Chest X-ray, PA view. Patient: 51 years old, sex F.
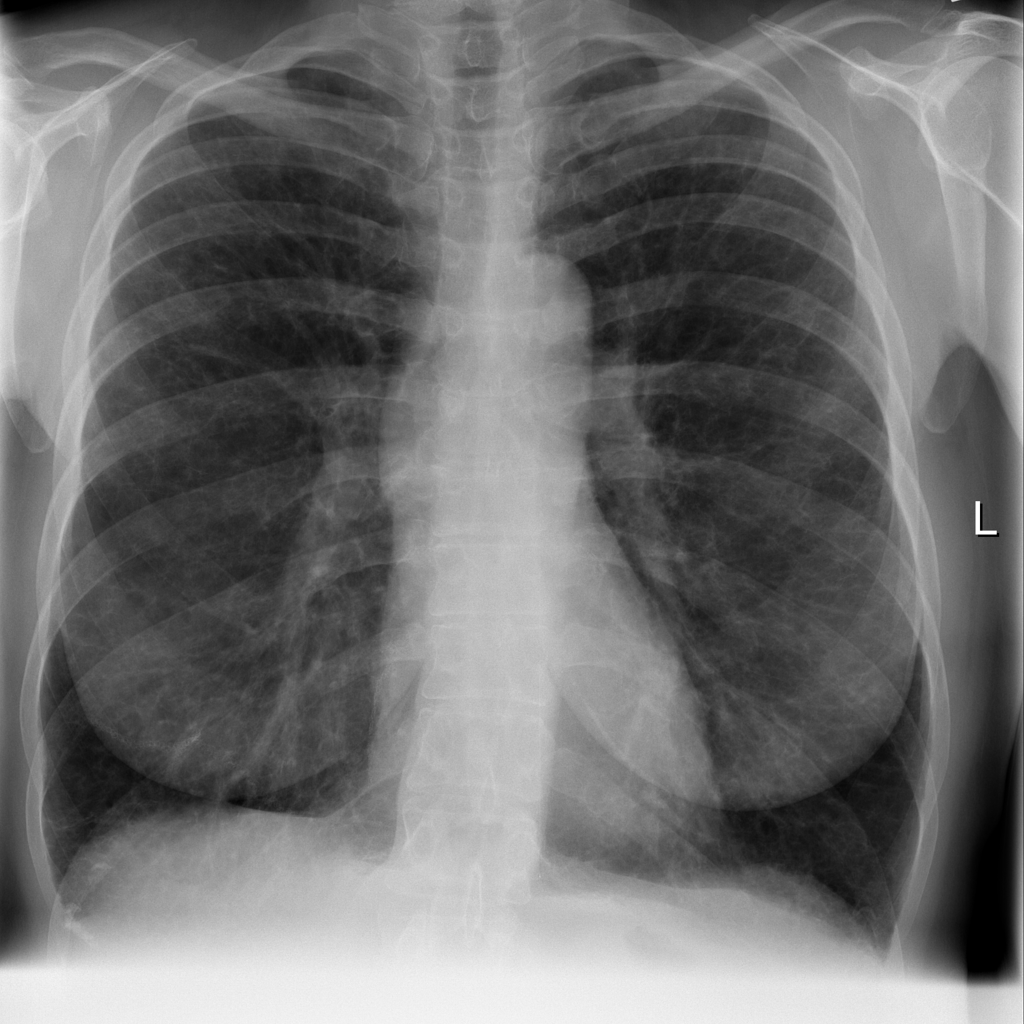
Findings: Fibrosis